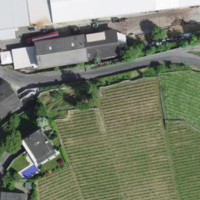
EUNIS habitat code: 40
Species observed at this site:
Leucojum vernum